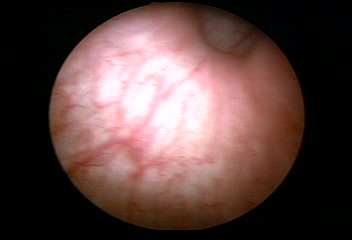
Modality: WLC
Class: Normal mucosa
Bladder cancer association: No